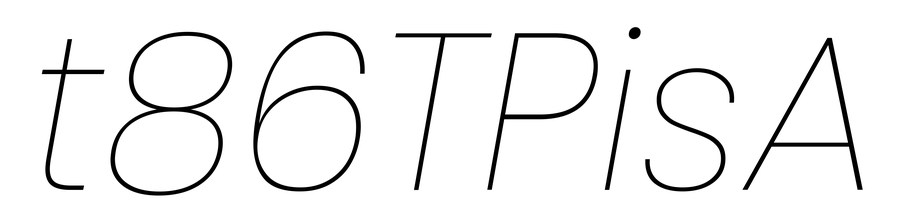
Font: Poppins-ThinItalic